Question: I am using autolayout for my UITableViewCell and my UITextView is getting zero height. It has the correct height in willDisplayCell but it becomes zero when cell is actually displayed.

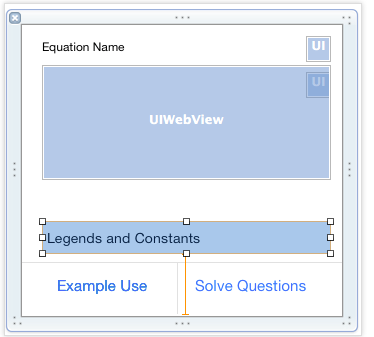
Answer: Short answer is that auto-layout is half-baked.
It takes over, discards the position and size settings of your view hierarchy, and generates size and position values based on it's rules. It has an annoying tendency to collapse views to zero height. Thus you need to explicitly add height constraints that prevent this from happening.
I am forcing myself to use auto-layout, and trying to like it. So far I dislike it pretty intensely. It makes form design in IB a great deal harder, and makes it very hard to track down problems when something goes wrong.